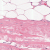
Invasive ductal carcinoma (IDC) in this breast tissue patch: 0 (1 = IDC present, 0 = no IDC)